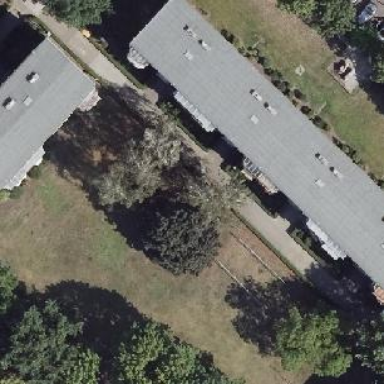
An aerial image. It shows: Flat-roofed apartment building.